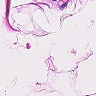
Metastatic tissue present: no